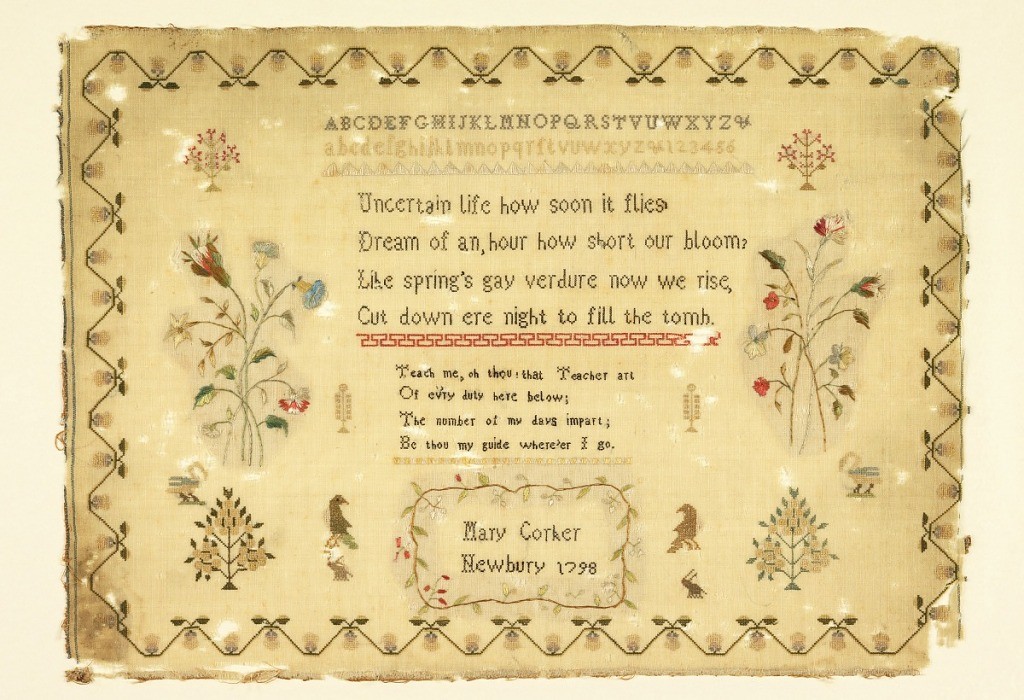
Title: Sampler
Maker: Mary Corker
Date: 1798
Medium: silk embroidery, wool foundation Technique: counted cross, stem and satin stitches on plain weave foundation
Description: Two alphabets, two verses and the inscription Mary Corker, Newbury 1798, bouquets of flowers, trees and birds.
The verse reads:
Uncertain life how soon it flies
Dream of an hour how short our bloom
Like spring's gay verdure now we rise
Cut down e'er night to fill the tomb
Teach me o thou that Teacher art
Of ev'ry duty here below
The number of my days impart
Be thou my guide where'er I go  Also includes .